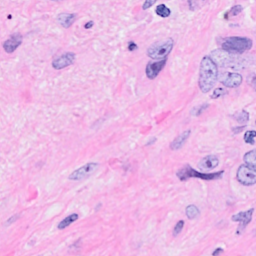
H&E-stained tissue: Breast